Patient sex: F
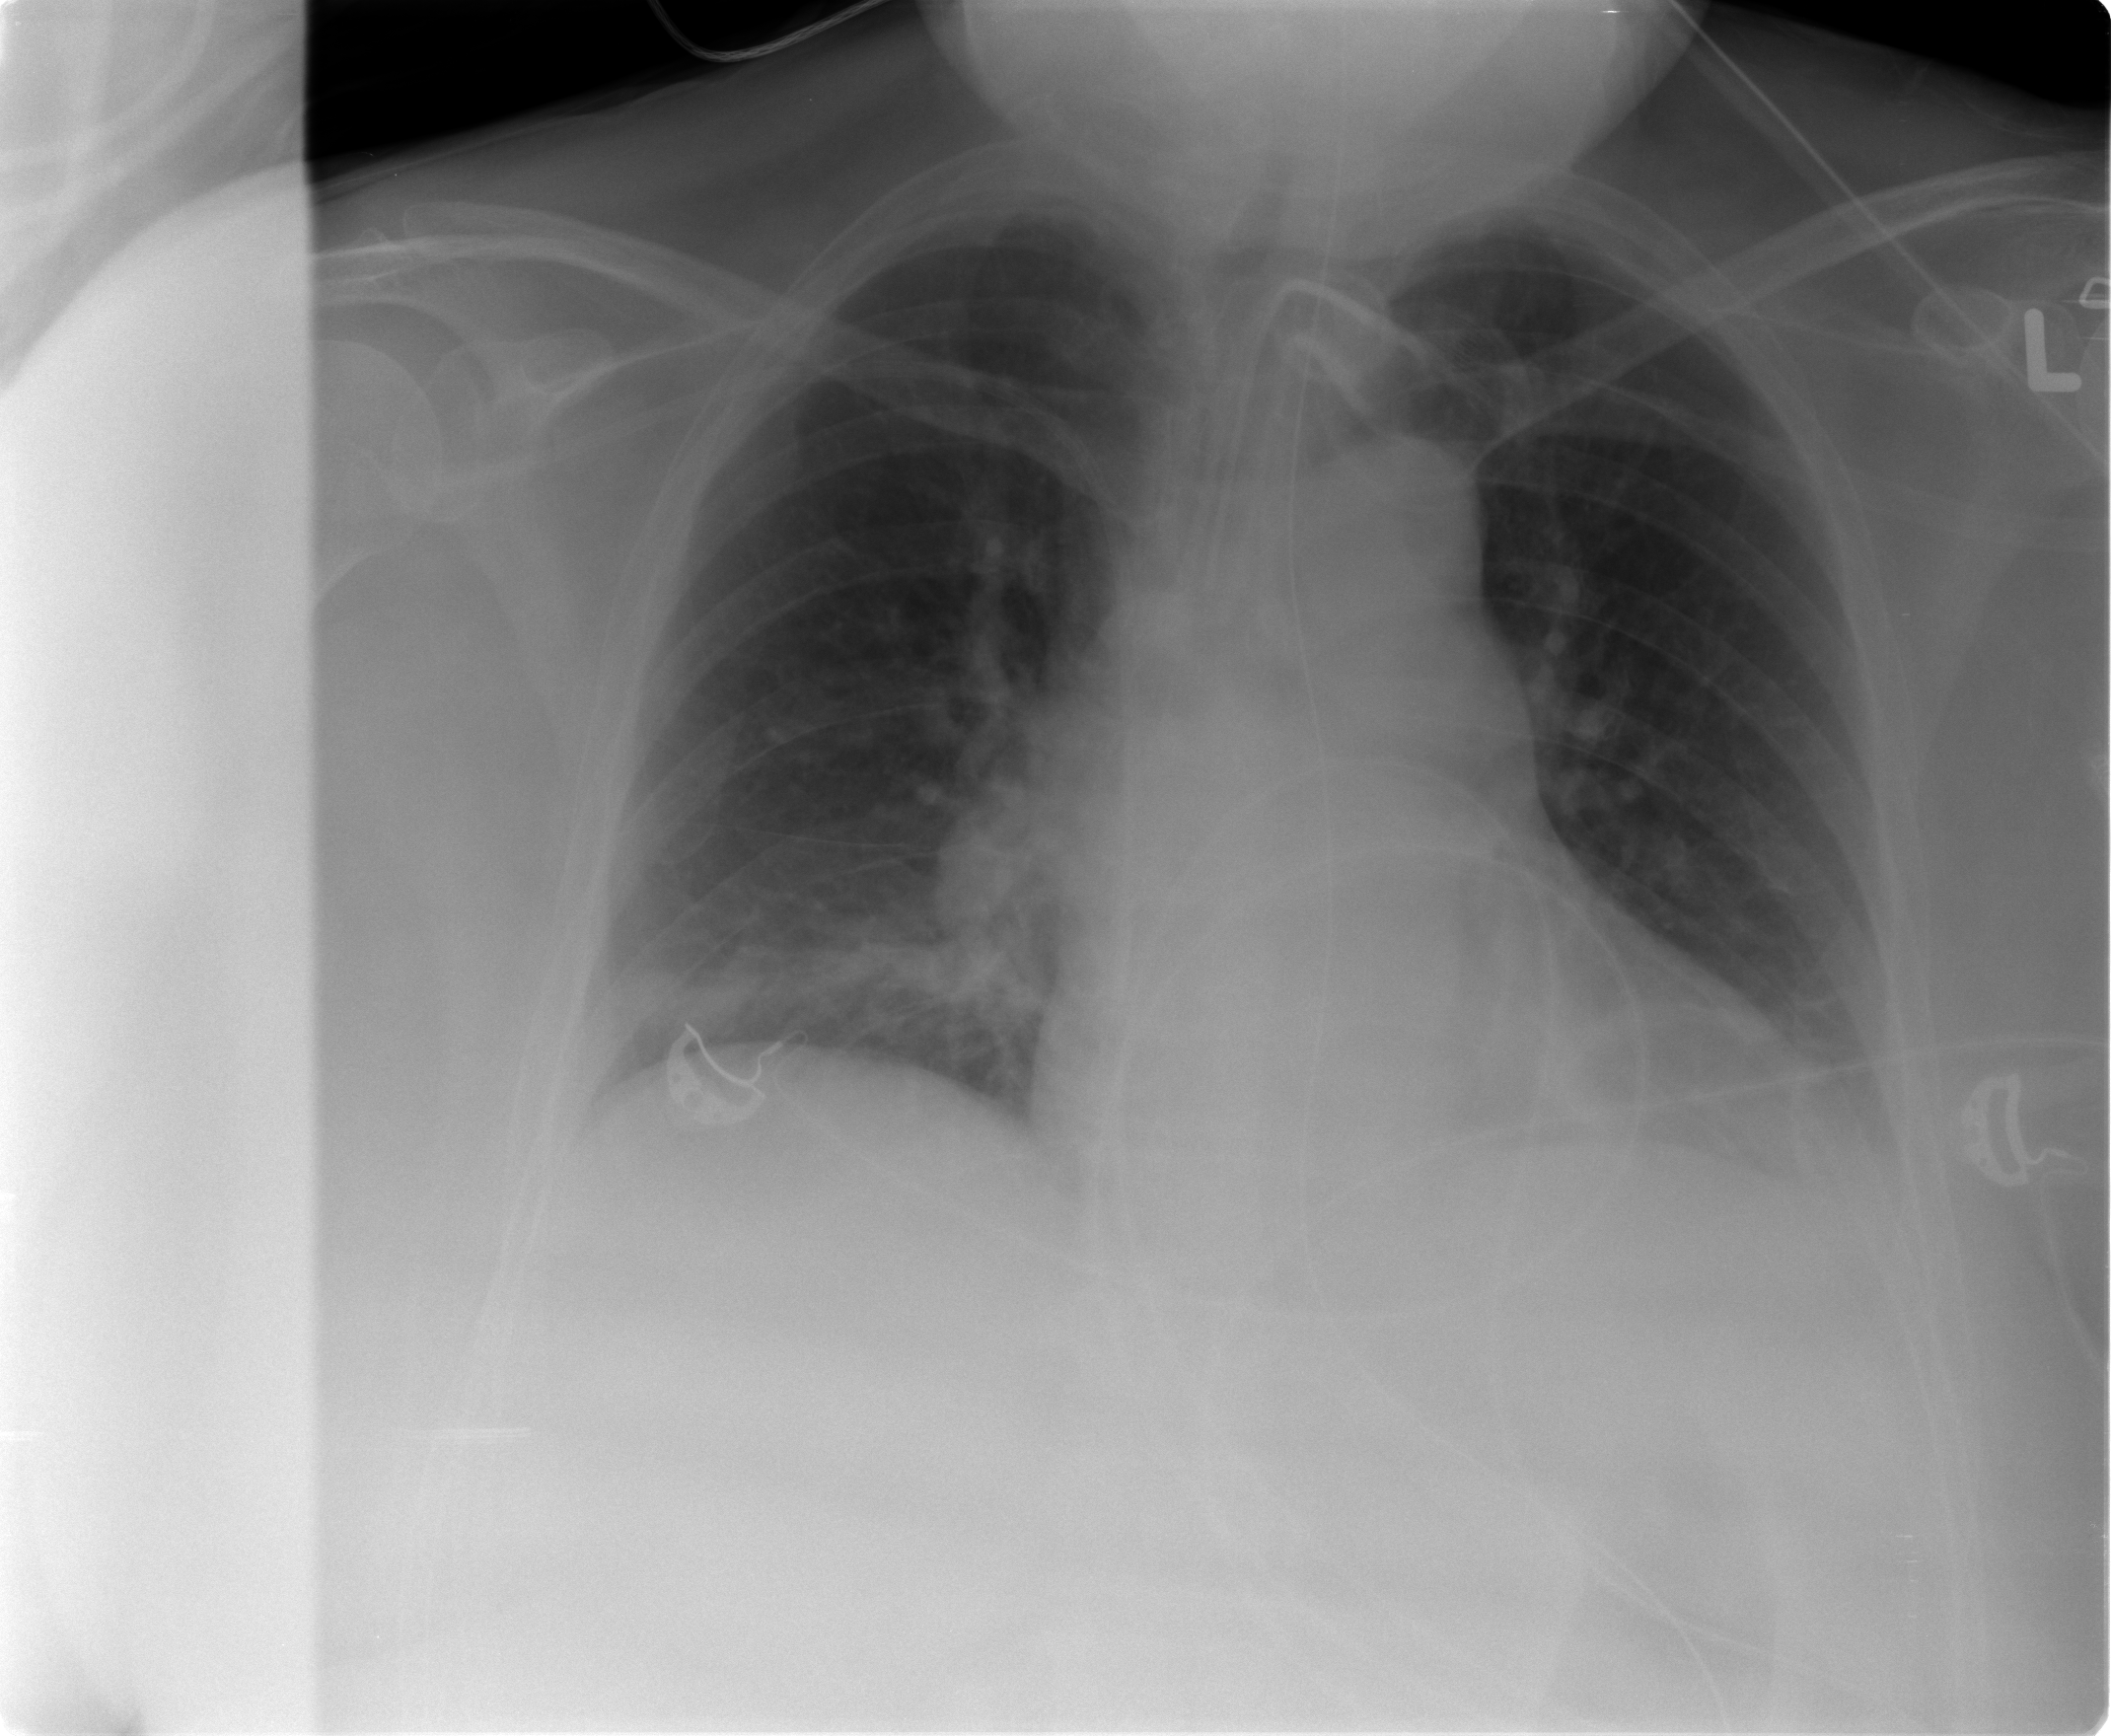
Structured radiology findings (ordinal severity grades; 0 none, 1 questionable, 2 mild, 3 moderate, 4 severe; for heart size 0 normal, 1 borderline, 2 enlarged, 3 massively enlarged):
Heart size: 2
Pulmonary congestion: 0
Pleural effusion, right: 0
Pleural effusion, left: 1
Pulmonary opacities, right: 0
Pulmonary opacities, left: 0
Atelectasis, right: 3
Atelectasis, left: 1